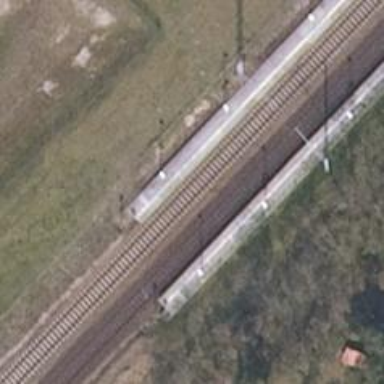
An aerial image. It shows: Railway signal.